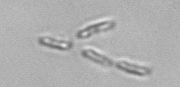
Label: Dinobryon